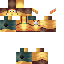
A male human skin with medium skin, wearing brown long hair dressed in a yellow hoodie and brown pants, featuring a closed mouth.